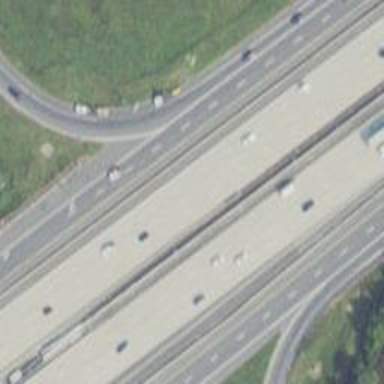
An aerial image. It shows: View of motorway.